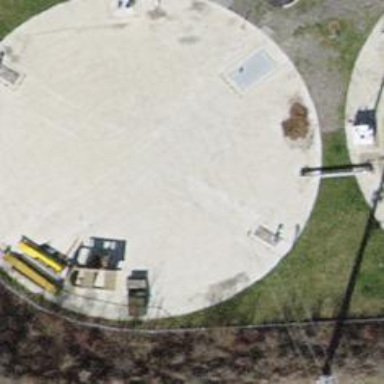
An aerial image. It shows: Storage tank next to digester building.